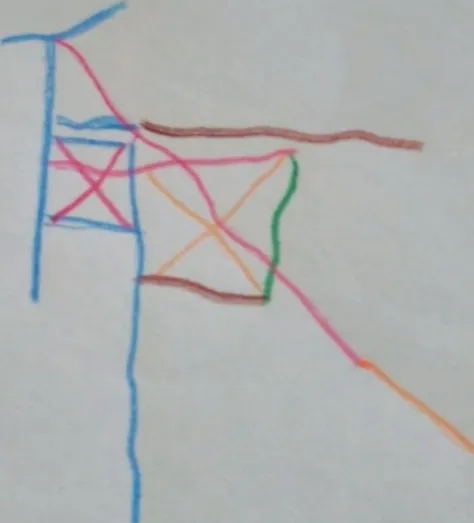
Patient's copy of Rey Complex Figure showing lack of planning, perseveration, visuoconstructional and visuomotor difficulties.
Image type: radiology (ct)